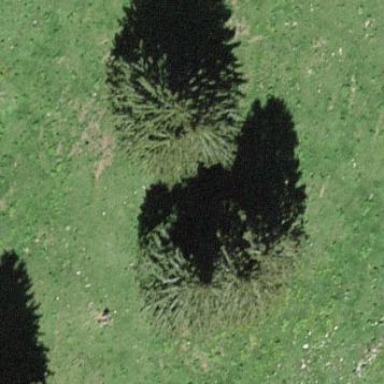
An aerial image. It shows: Evergreen forest with needle-leaved trees.